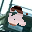
Label: 2